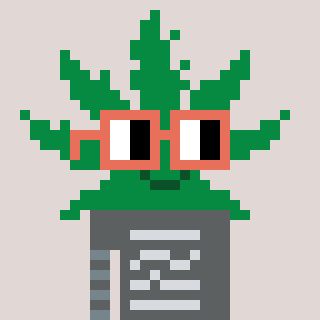
a pixel art character with square orange glasses, a weed-shaped head and a bluegrey-colored body on a warm background